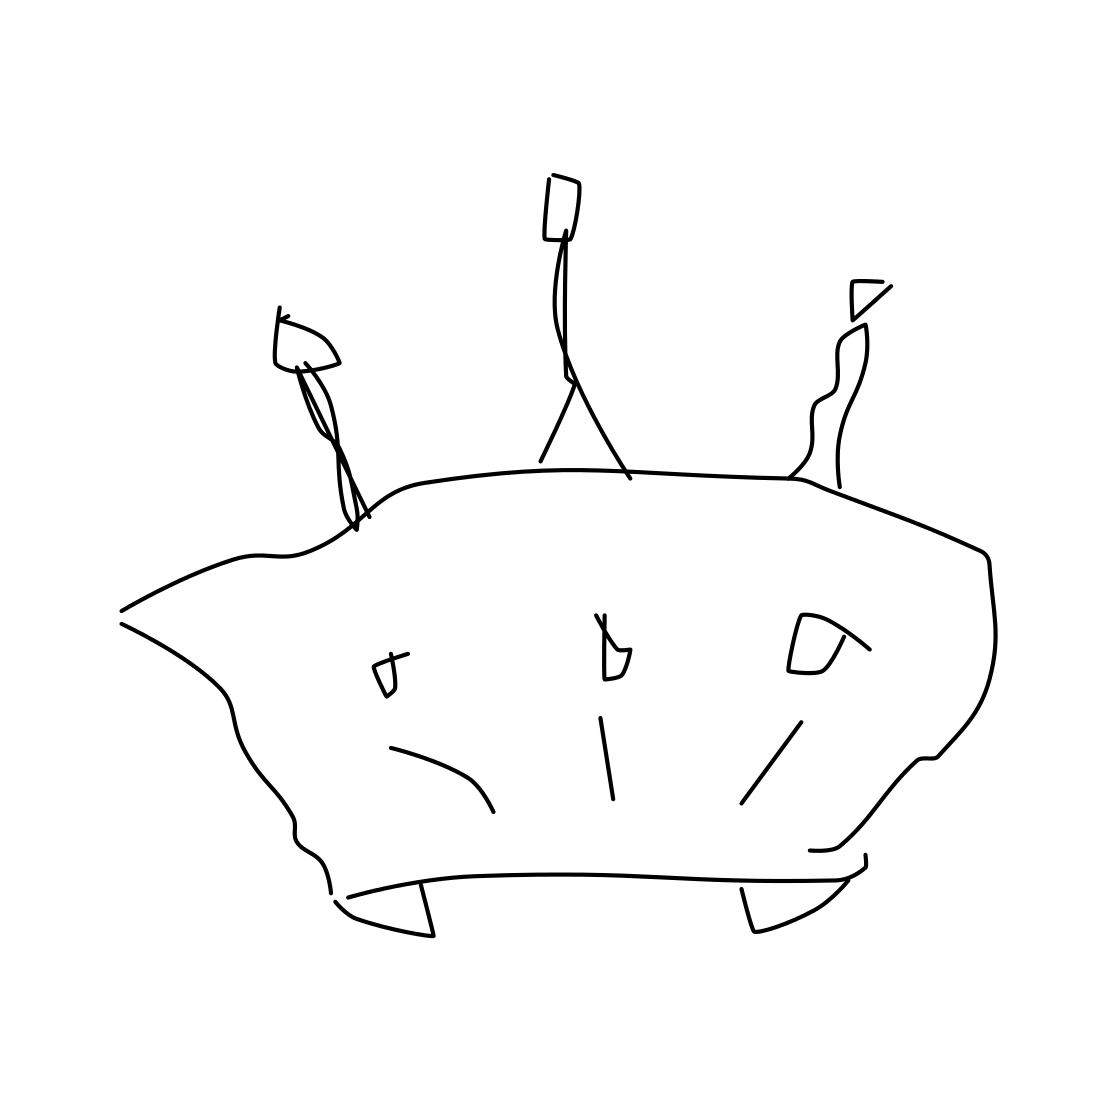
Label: crown